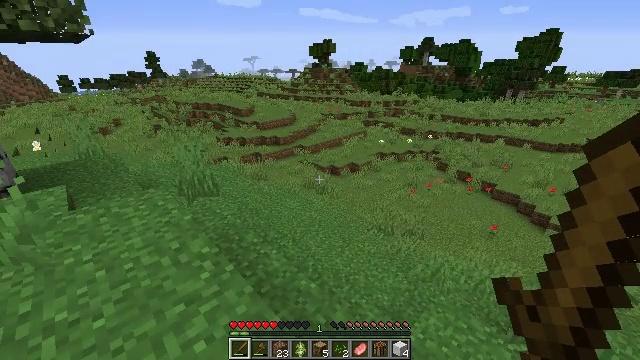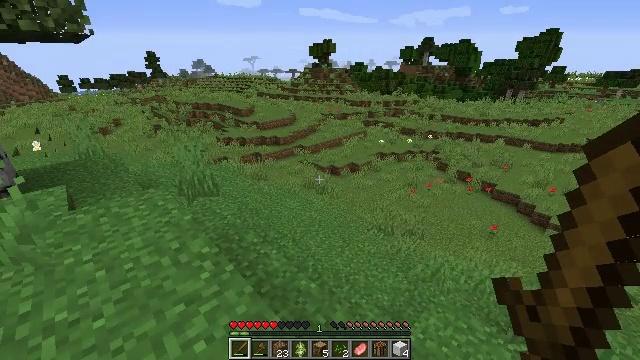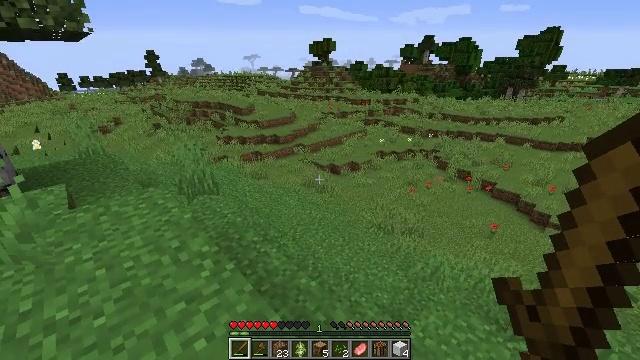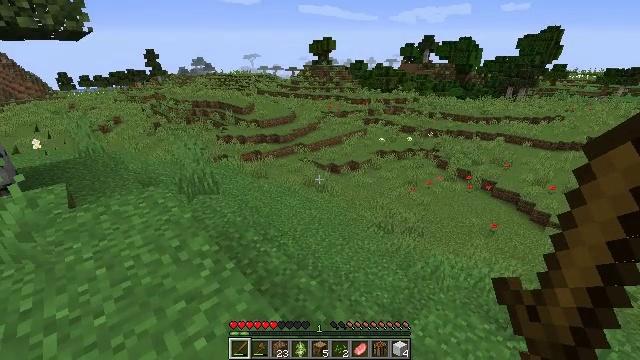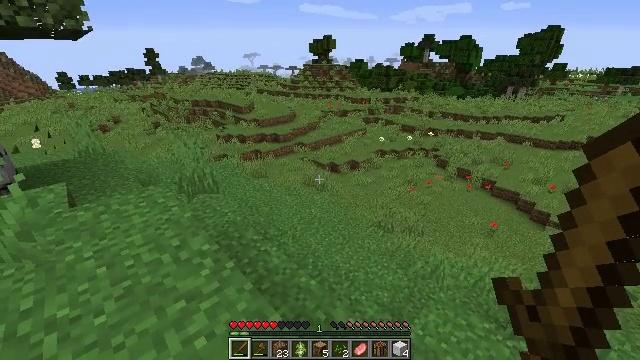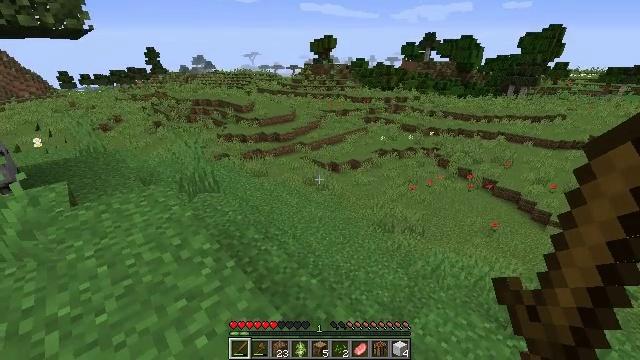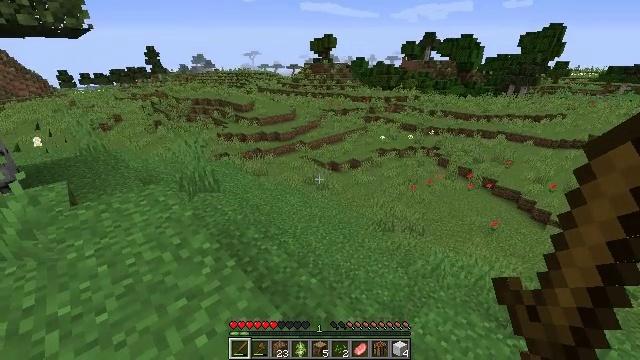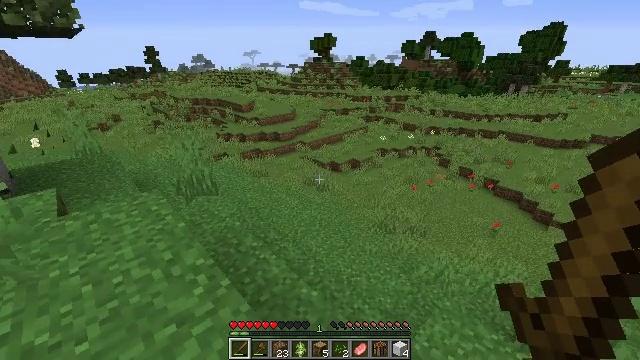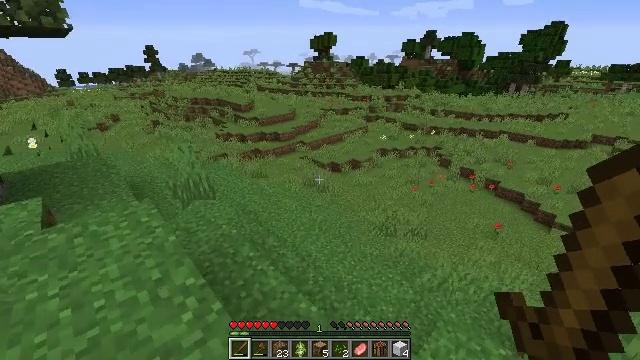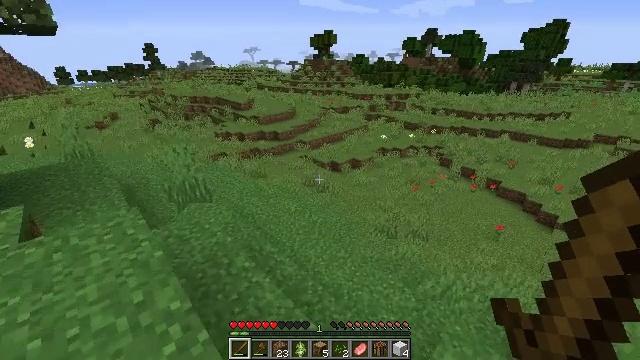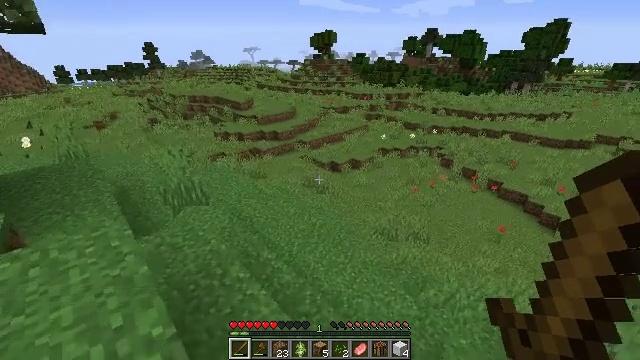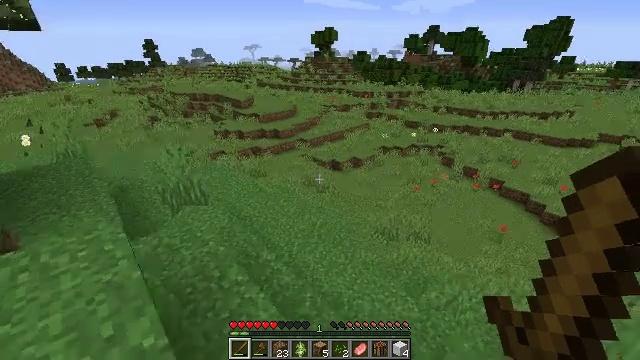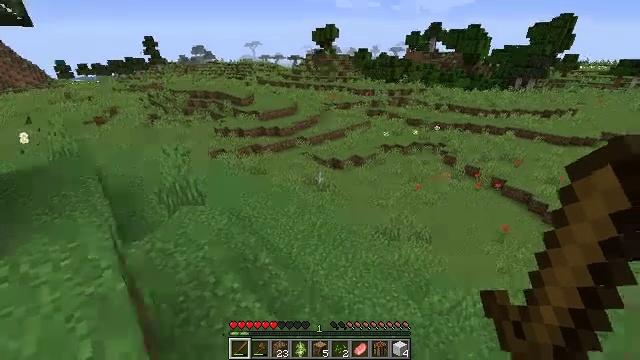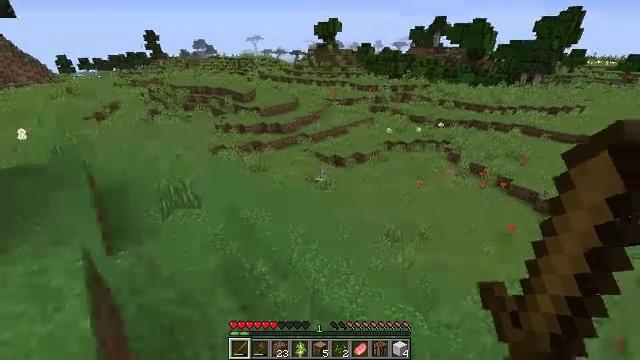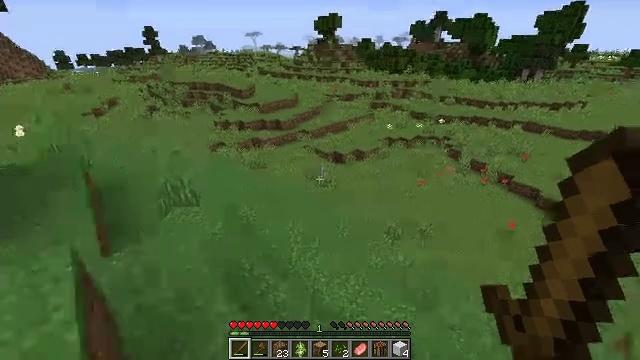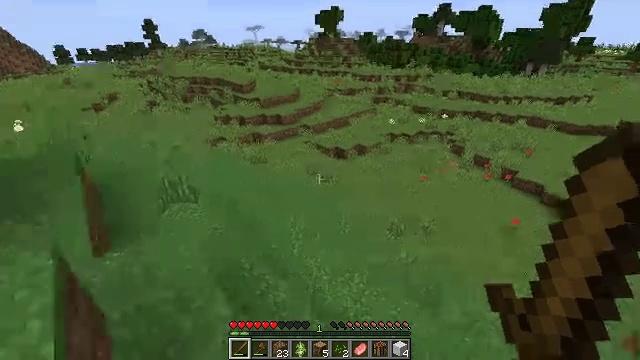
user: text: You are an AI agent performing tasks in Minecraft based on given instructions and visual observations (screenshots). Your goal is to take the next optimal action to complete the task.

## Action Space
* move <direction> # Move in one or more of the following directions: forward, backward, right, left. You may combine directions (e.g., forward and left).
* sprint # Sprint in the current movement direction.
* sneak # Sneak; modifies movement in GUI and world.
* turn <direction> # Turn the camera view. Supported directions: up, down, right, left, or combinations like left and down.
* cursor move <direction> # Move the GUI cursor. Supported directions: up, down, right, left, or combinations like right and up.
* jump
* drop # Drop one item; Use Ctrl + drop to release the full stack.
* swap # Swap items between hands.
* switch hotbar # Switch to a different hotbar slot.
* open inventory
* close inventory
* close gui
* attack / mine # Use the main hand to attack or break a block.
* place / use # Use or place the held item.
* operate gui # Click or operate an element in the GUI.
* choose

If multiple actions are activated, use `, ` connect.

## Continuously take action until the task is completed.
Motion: motion action
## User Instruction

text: Mine grass block from the ground.
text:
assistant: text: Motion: no_op
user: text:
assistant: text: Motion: no_op
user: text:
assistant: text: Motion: no_op
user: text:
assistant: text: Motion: no_op
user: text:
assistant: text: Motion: no_op
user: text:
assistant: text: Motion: move forward
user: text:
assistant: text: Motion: move forward
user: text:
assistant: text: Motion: move forward
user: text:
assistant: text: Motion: move forward
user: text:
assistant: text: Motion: move forward
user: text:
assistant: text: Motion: move forward
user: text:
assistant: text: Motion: move forward
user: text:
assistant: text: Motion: move forward
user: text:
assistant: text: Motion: move forward
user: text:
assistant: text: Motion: move forward, turn down
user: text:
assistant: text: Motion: move forward
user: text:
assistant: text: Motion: move forward
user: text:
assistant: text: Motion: move forward
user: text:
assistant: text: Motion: move forward
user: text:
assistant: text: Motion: move forward
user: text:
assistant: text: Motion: move forward
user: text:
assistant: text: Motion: move forward
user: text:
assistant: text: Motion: move forward
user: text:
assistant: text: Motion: move forward
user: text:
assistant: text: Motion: move forward
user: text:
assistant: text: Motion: move forward
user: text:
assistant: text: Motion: move forward
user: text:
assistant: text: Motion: move forward
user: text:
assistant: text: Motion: move forward
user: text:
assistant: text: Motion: move forward